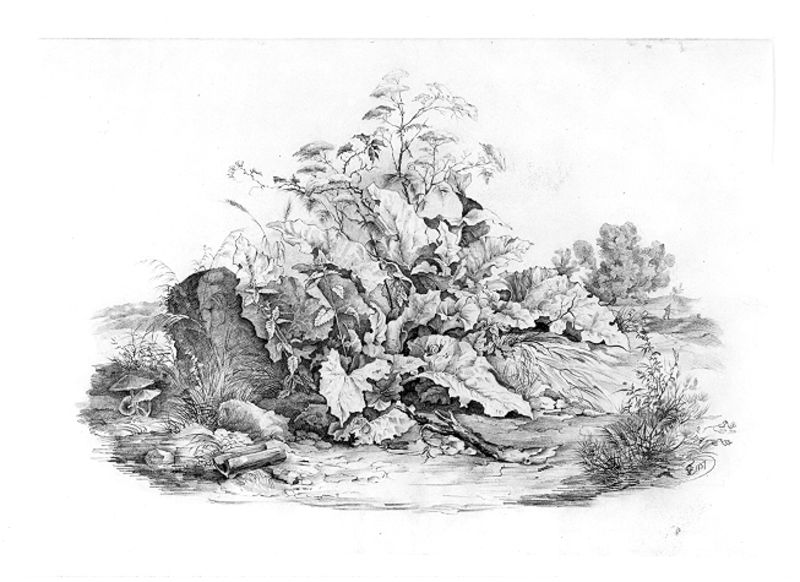
Titel: Blatt- und Staudengewächse am Wasser
Künstler: Carl Ludwig Frommel
Standort: Karlsruhe
Institution: Staatliche Kunsthalle Karlsruhe
Schlagwörter: baum, blätter, laub, mann, schatten, wasser, weiß, bäume, fluss, grün, landschaft, äste, blume, blumen, grau, hell, holz, schwarz, skizze, zeichnung, blüte, blüten, gras, weg, wiese, mensch, stein, steine, bild, signatur, ast, erde, feld, gräser, halme, natur, strauch, busch, büsche, gebüsch, sträucher, boden, blatt, pflanze, pflanzen, wald, stock, stillleben, pfütze, perspektive, studie, fels, grafik, graphik, halm, idylle, detail, floral, betrachtung, gewächs, bauer, wurzel, kohle, zweig, druck, schwarzweiss, schraffur, radierung, stich, bleistift, flora, stängel, staude, rolle, nähe, rinde, blattwerk, gehend, gehölz, unkraut, fauna, stauden, dreck, büschel, naturalistisch, gestrüpp, grashalm, dolde, kraut, kupferstich, kräuter, botanik, pilze, angler, pilz, graphit, fes, landchaft, naturstudie, grässer, biologie, nahsicht, erdreich, sauerampfer, aussschnitt, blütendolden, dolden, pils, ampfer, pflaze, naturkunde, naturstudium, stih, ge, baum#, lattich, emann, gehölze, böeistift, am wegesrand, gröser, stengen, grasstück, blütendolde, pfalnzenstein, schwammerl